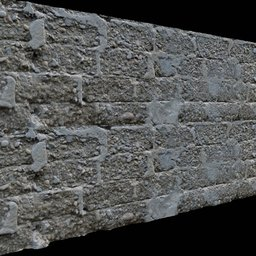
Label: architecture